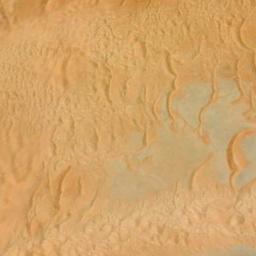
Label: desert